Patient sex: M
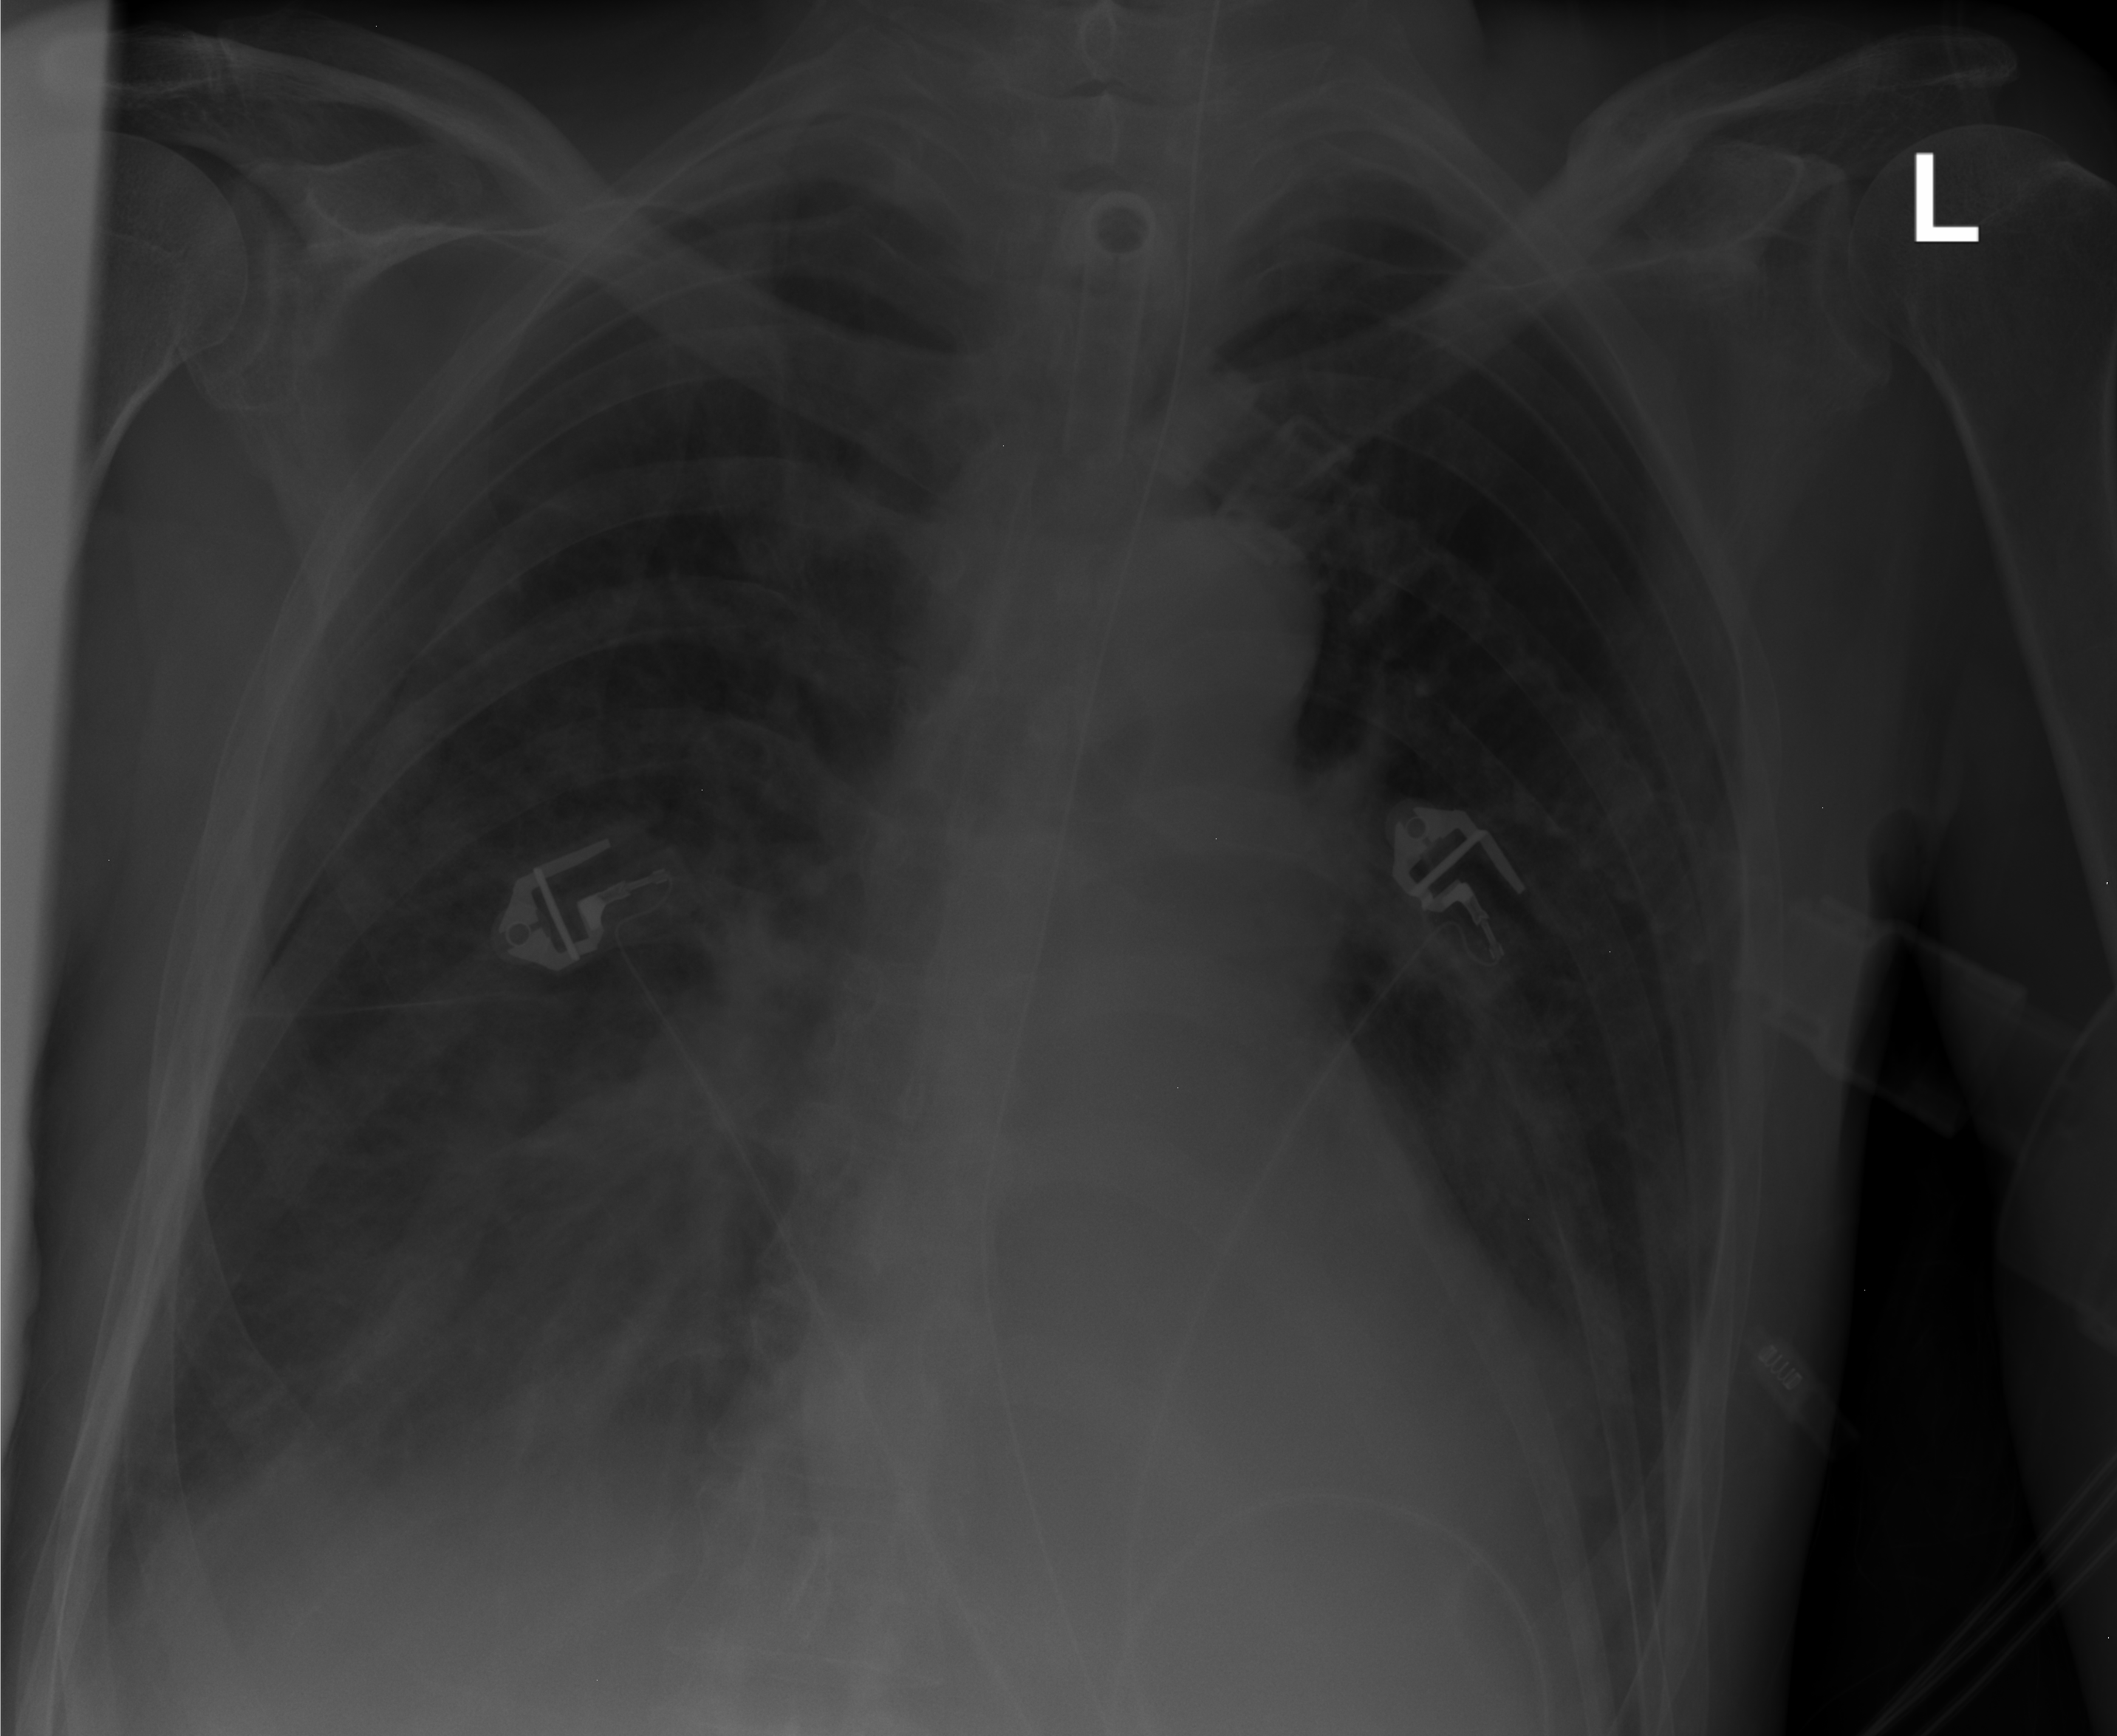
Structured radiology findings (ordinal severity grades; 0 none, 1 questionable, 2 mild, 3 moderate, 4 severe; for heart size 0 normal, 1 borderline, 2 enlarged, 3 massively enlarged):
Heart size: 2
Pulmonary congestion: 2
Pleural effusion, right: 2
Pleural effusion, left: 1
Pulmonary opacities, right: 2
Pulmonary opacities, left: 1
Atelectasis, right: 2
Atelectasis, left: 2